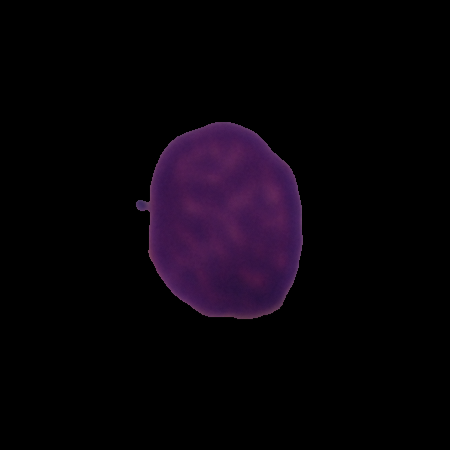
Label: healthy